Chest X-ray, AP view. Patient: 70 years old, sex F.
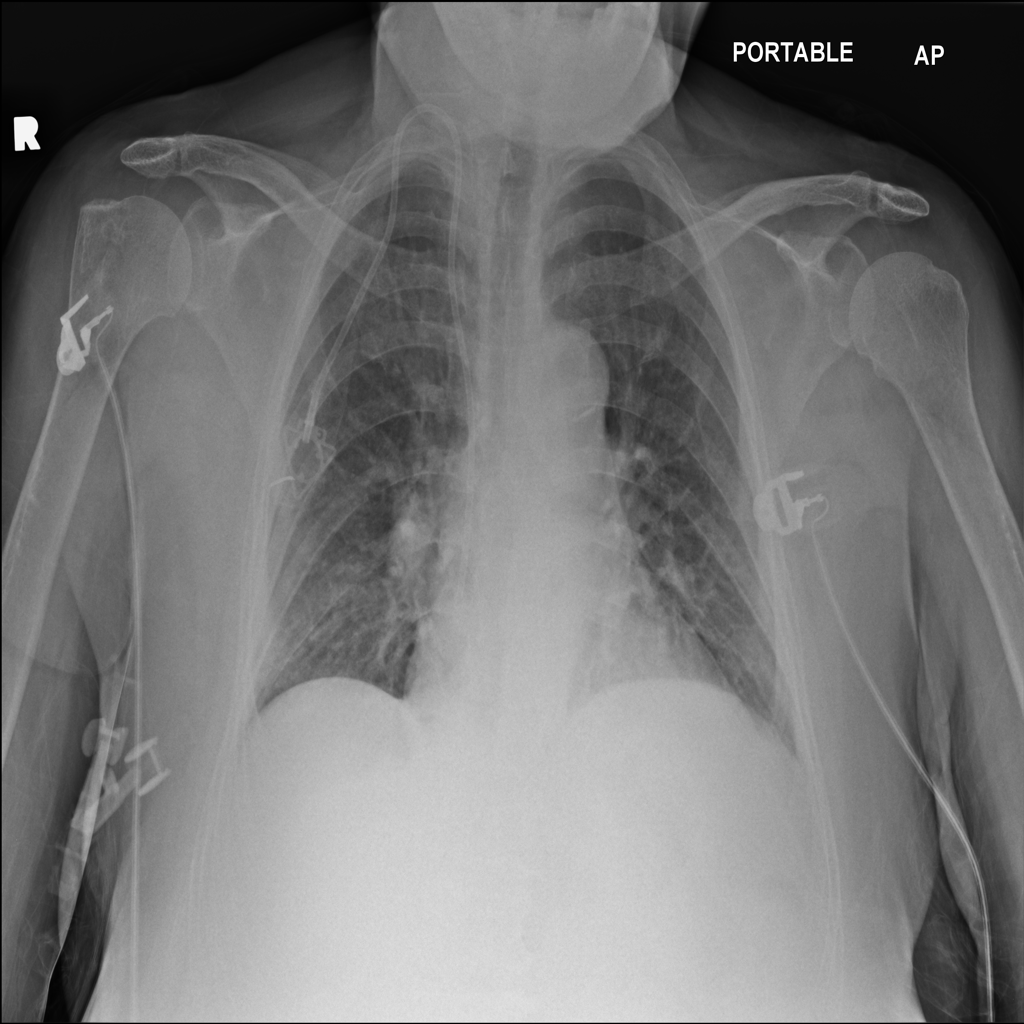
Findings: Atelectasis